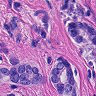
Metastatic tissue present: yes